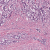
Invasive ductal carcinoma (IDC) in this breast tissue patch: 1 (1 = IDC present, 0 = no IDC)